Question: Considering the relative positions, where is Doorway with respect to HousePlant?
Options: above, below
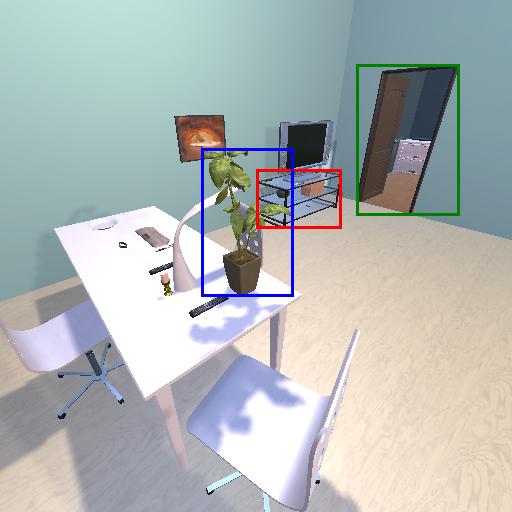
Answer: above